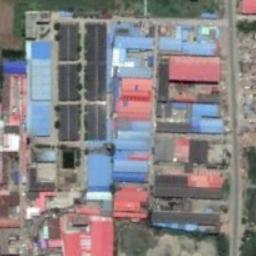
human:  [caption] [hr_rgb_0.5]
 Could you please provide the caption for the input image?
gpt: There are many houses in the industrial area .

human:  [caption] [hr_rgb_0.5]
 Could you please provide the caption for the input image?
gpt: The industrial area has some workshops of different colors and sizes .

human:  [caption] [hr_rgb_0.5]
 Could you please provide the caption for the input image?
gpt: Neatly planned factory buildings and roads in an industrial area with free land .

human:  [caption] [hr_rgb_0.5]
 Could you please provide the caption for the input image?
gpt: The industrial area is large .

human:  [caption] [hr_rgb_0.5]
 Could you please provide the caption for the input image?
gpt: There are some blue buildings and red buildings on the industrial area .